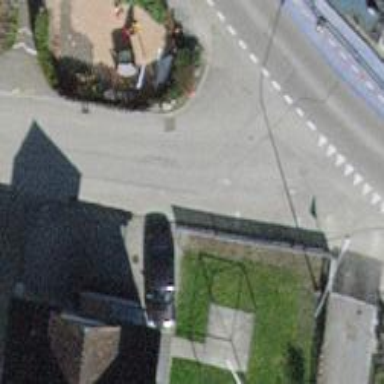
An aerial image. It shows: Smooth asphalt road in residential area.